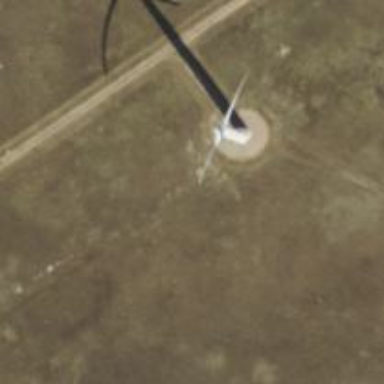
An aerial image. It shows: Wind power generator utilizing wind turbines.